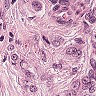
Metastatic tissue present: yes